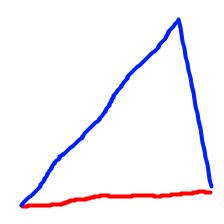
Shape: triangle